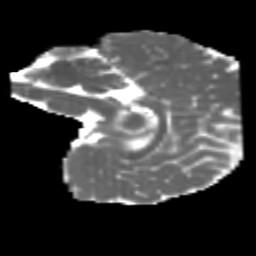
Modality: MD
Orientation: sagittal
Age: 6
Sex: male
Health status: healthy